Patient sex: M
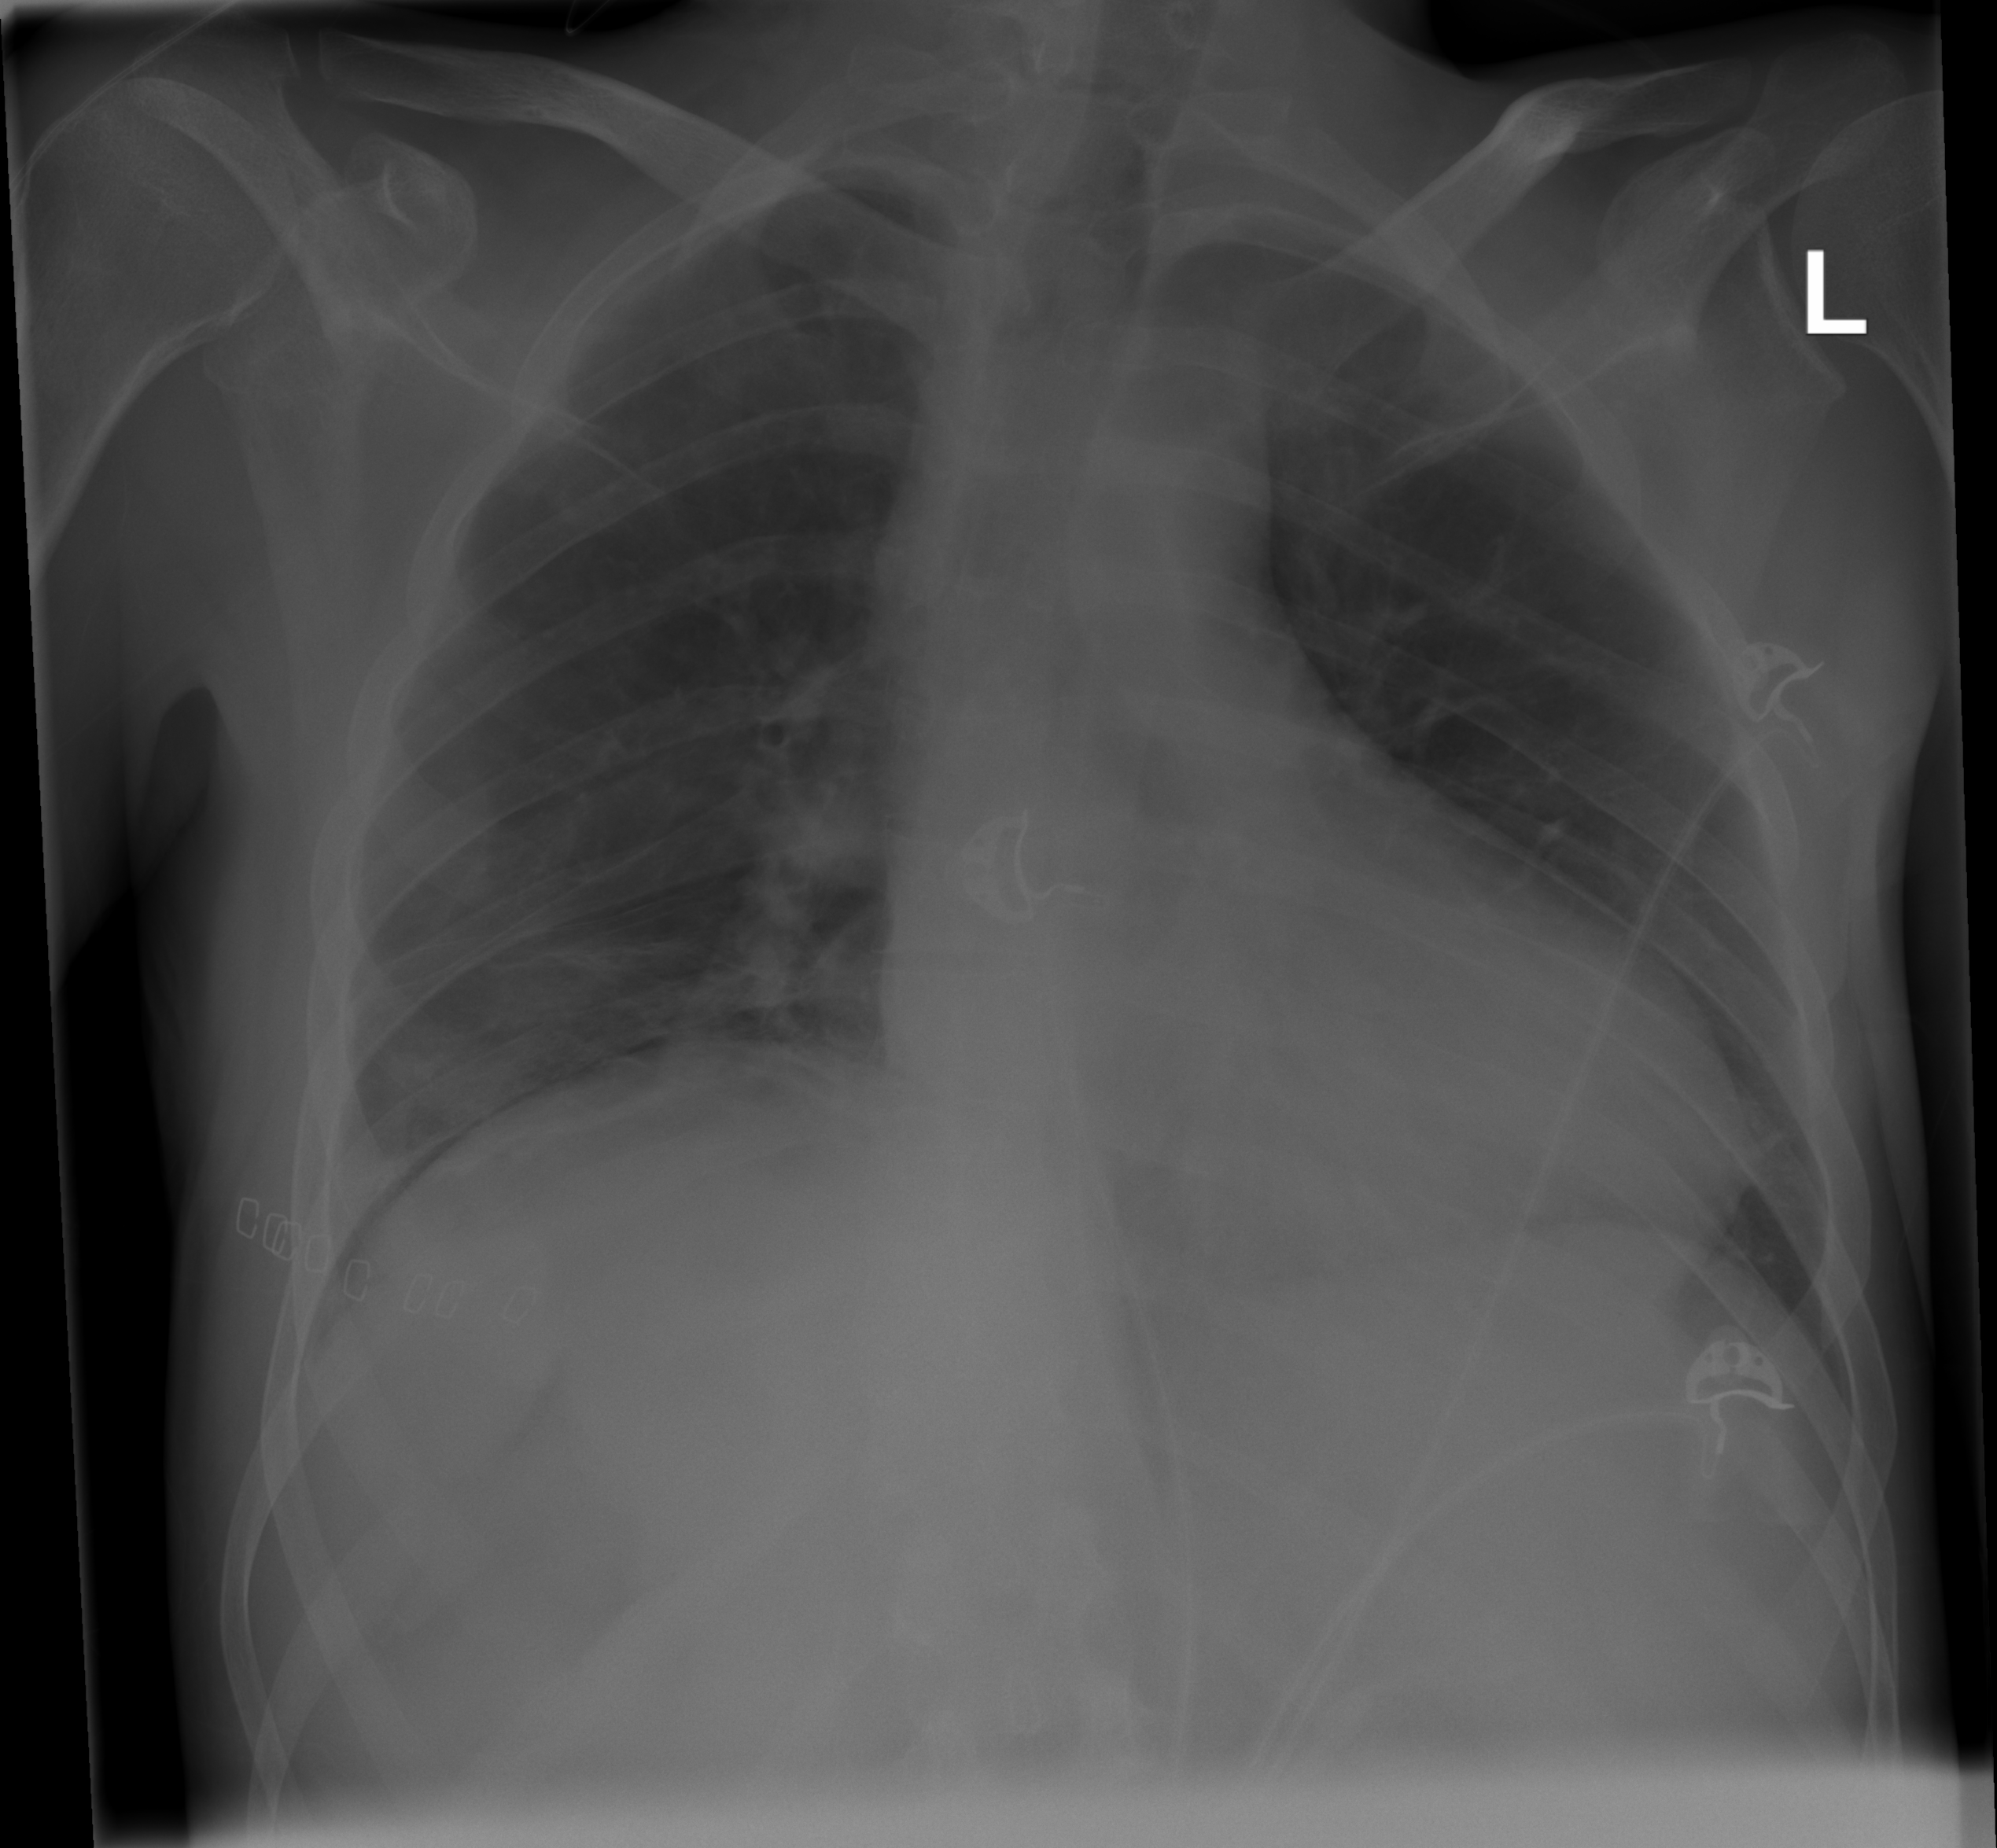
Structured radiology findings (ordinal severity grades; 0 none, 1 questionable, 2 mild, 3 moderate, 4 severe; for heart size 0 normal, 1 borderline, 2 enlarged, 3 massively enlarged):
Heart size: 2
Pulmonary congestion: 0
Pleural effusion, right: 0
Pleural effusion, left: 0
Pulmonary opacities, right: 0
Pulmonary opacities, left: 0
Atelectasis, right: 2
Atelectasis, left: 0